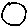
Label: circle